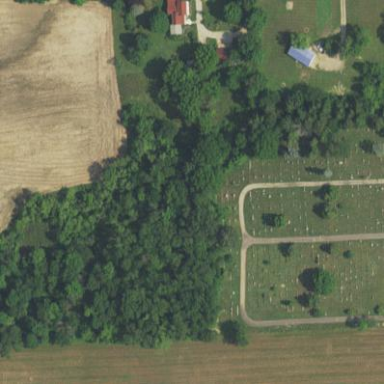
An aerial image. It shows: Cemetery.